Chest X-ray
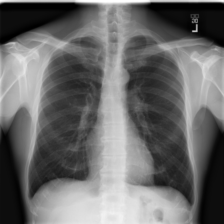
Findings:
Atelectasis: negative
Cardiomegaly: negative
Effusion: negative
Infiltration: negative
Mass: negative
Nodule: negative
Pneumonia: negative
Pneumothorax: negative
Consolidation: negative
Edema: negative
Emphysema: negative
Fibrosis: negative
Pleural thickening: negative
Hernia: negative